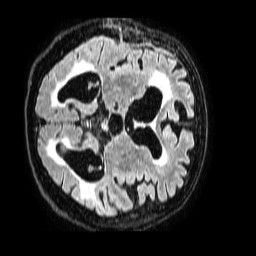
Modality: FLAIR
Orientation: axial
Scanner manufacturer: philips
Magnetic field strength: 1.5 T
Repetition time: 4.8 s
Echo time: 0.3 s